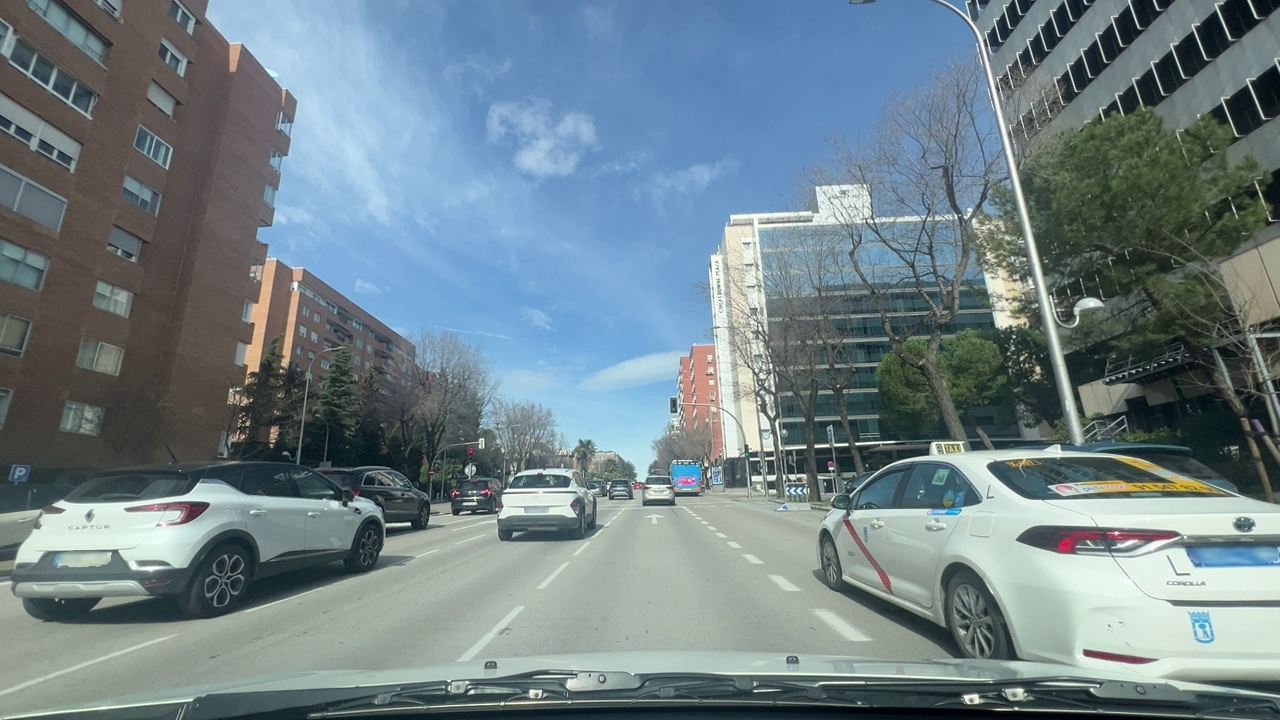
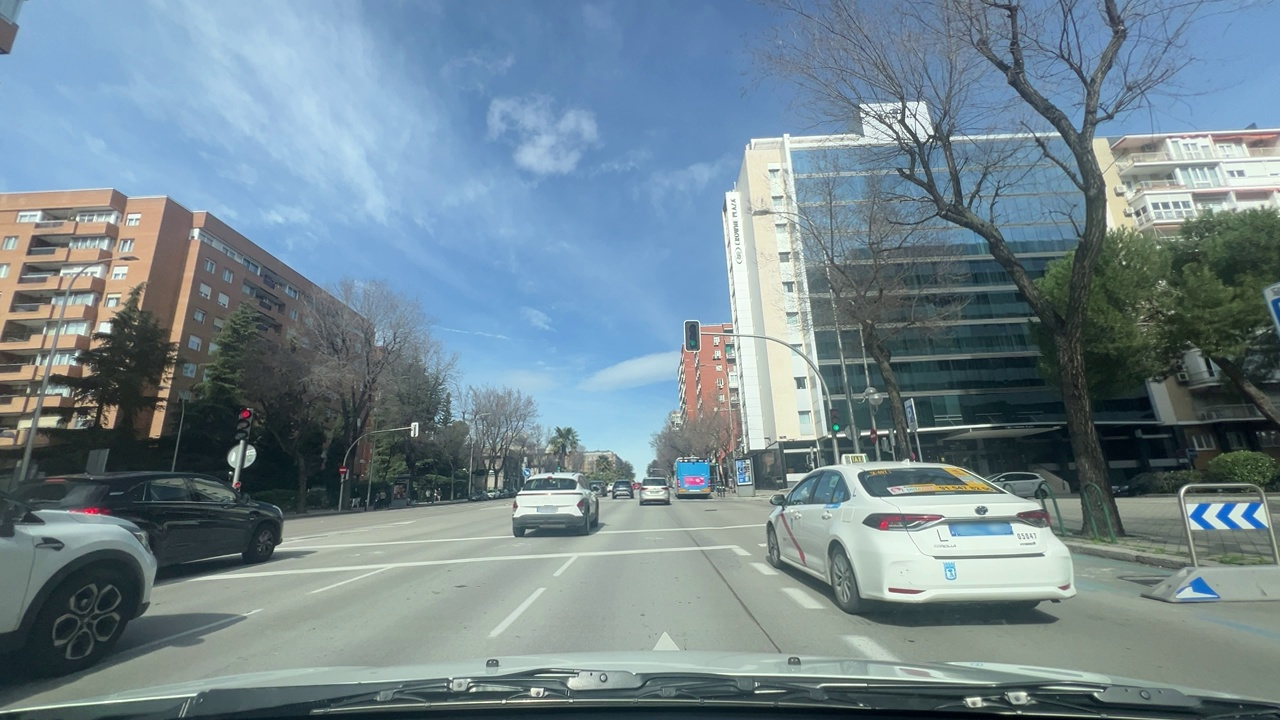
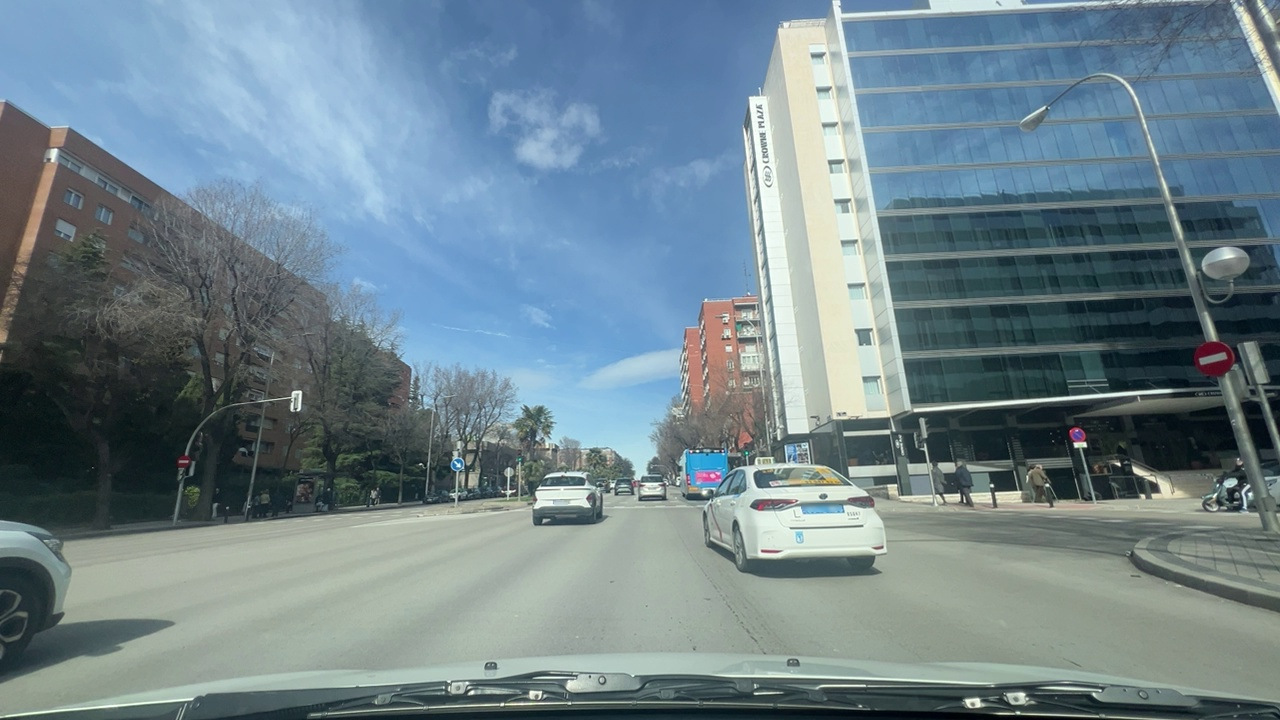
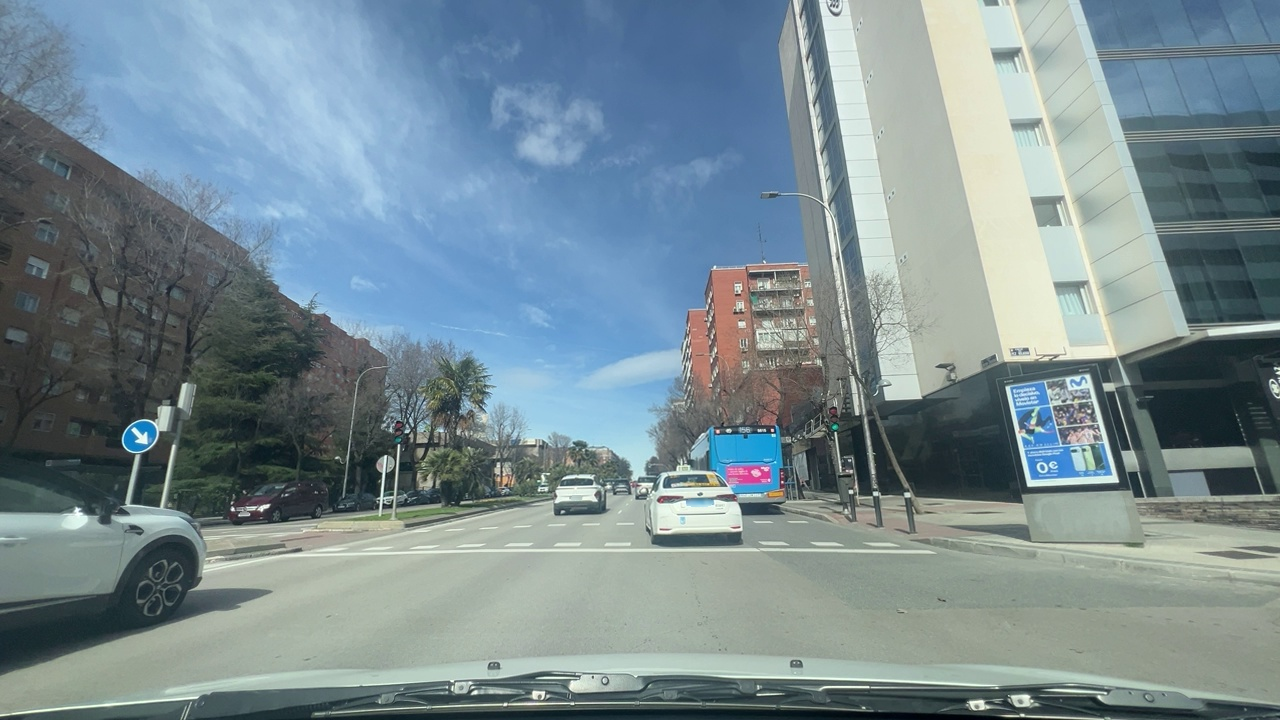
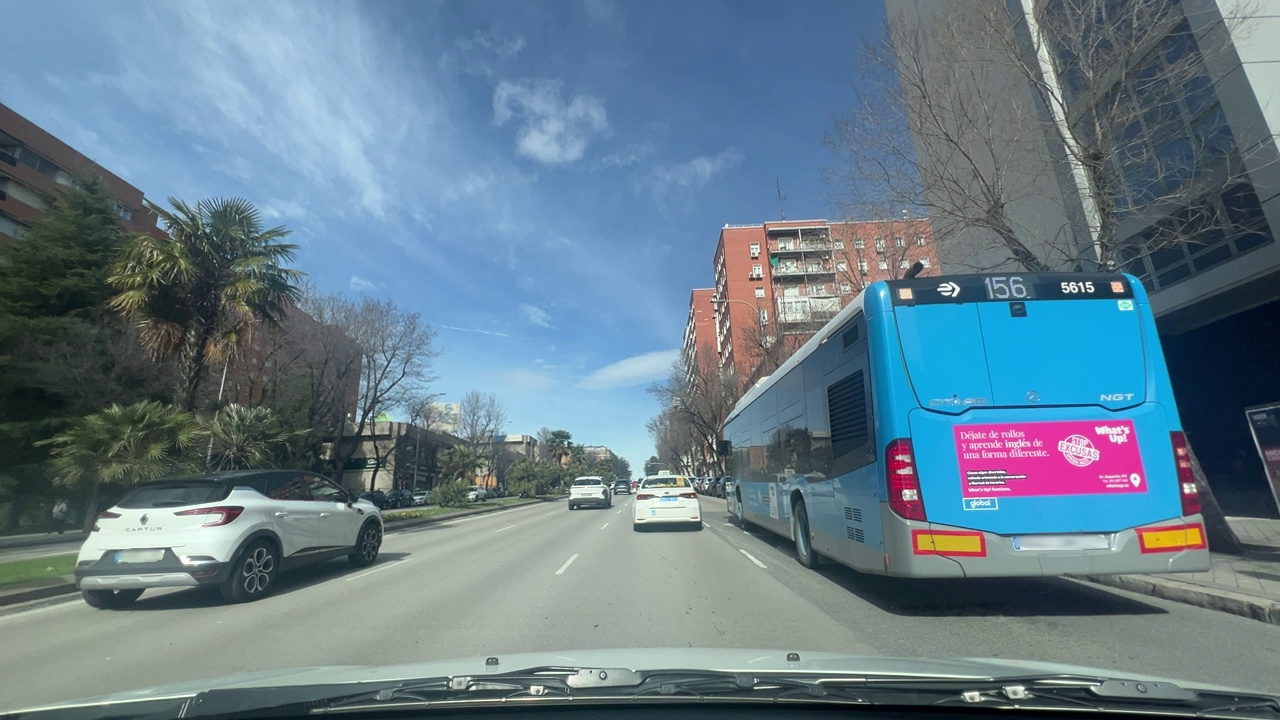
Situation: Cut in
Question: Is a vehicle from an adjacent lane moving into the ego lane?
Answer: Yes
Reasoning: white vehicle from the right lane is doing a cut in manouver therefore moving from its lane into ego lane

Situation: Cut in
Question: Has a vehicle merged into the ego lane directly ahead of the ego vehicle without any intermediate vehicle?
Answer: Yes
Reasoning: right vehicle has entered ego lane directly ahead with no vehicle in between

Situation: Cut in
Question: Is the ego vehicle currently inside a roundabout?
Answer: No
Reasoning: It is driving in a 4 lane street in the city

Situation: Cut in
Question: Is the ego vehicle currently within an intersection?
Answer: Yes
Reasoning: it can be appreciated an intersecton after the trafic light. Crossing lanes and intersection markings are visible around the ego vehicle.

Situation: Cut in
Question: Is any vehicle partially overlapping the lane boundary markings of the ego lane?
Answer: Yes
Reasoning: right white car crosses into our lane overlapping the dashing line for only one frame, since the dashed lanes were erased in the intersection part of the street